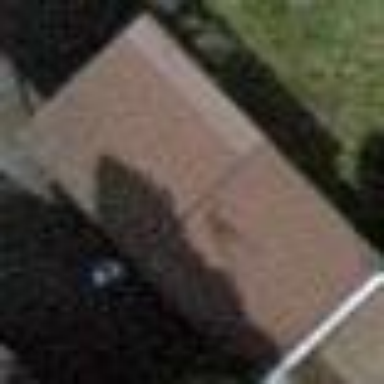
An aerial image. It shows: View of roof of building.